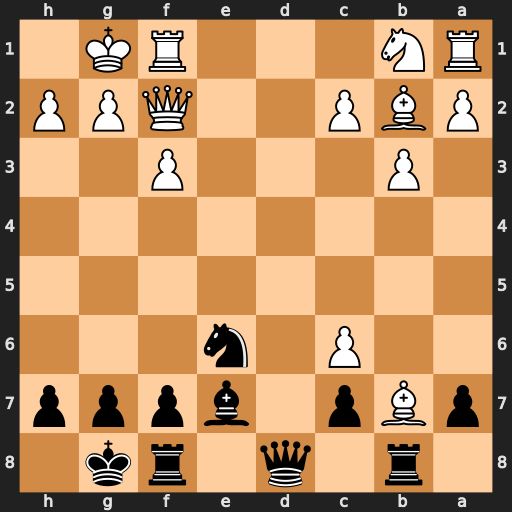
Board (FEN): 1r1q1rk1/pBp1bppp/2P1n3/8/8/1P3P2/PBP2QPP/RN3RK1
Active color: b
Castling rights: -
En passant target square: -
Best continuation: Bc5 Qxc5 Nxc5